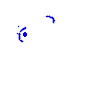
Particle: kaon